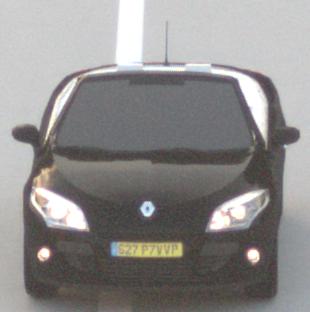
Make: Renault
Model: Mégane Coupé-Cabriolet 1.6 16V 110
Detailed model: Mégane (III) Coupé-Cabriolet
Model produced from: 2010/06
Model produced until: 2013/03
Doors: 2
Color: black
Road condition: dry road
Daytime: sunrise or sunset
Contrast: low contrast